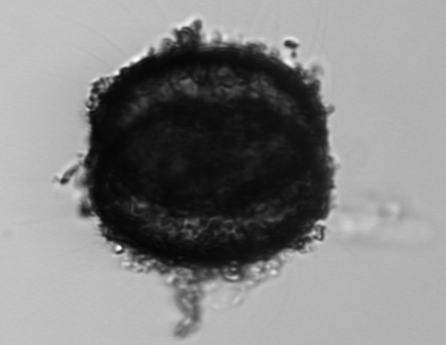
Label: Thalassiosira_TAG_external_detritus